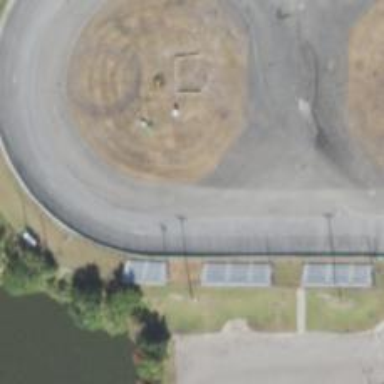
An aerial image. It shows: Raceway for motor sports.